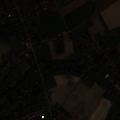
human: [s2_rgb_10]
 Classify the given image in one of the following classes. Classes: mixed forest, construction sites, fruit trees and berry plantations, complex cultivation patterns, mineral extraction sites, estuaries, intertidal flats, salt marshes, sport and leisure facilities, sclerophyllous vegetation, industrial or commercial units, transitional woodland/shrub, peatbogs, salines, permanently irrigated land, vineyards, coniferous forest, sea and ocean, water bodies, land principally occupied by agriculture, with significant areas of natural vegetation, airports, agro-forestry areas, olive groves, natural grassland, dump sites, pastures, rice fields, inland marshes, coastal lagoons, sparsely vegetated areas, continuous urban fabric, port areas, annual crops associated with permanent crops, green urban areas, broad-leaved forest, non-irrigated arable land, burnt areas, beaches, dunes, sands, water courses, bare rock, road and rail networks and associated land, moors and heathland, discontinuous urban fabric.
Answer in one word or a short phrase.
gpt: discontinuous urban fabric, non-irrigated arable land, pastures, complex cultivation patterns